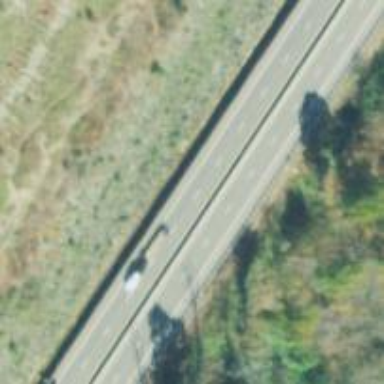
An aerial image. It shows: This image shows trunk highway that functions as expressway.